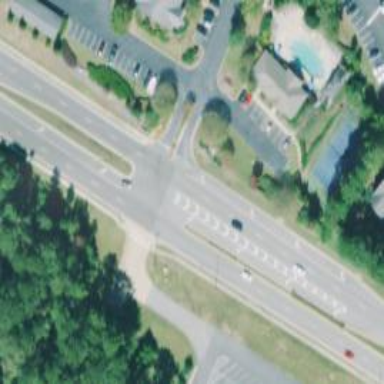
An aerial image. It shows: Asphalt road at the secondary link level.